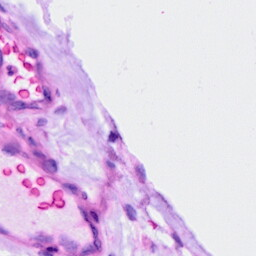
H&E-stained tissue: Ovarian